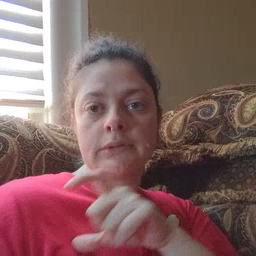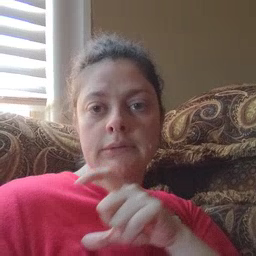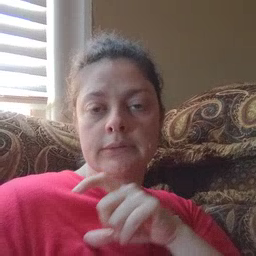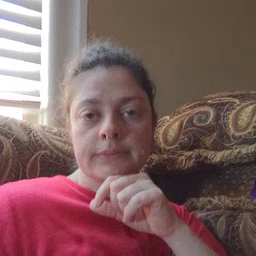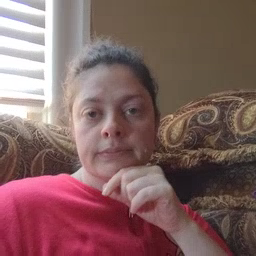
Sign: police